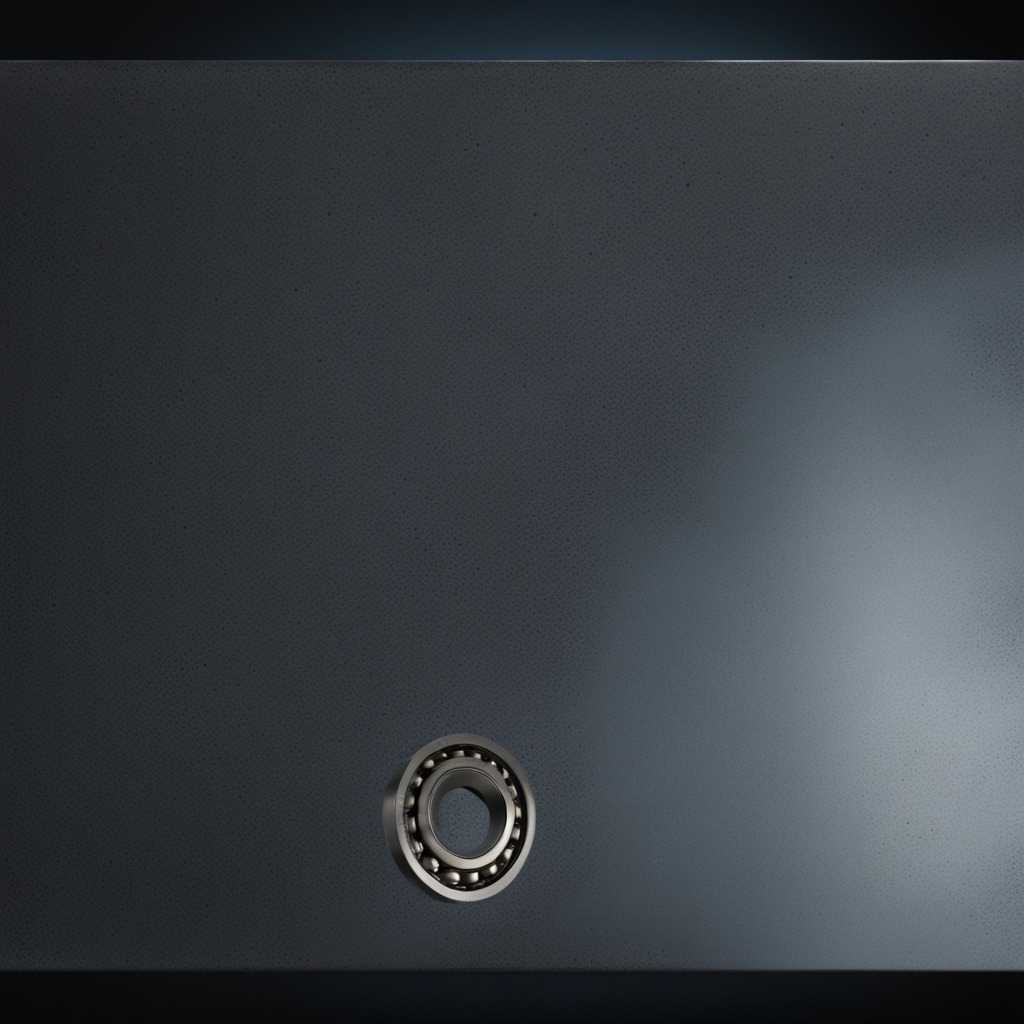
A metal ball bearing lies on a clean granite table inside a workshop at night dim ambient light soft shadows worn but